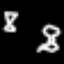
Label: hourglass